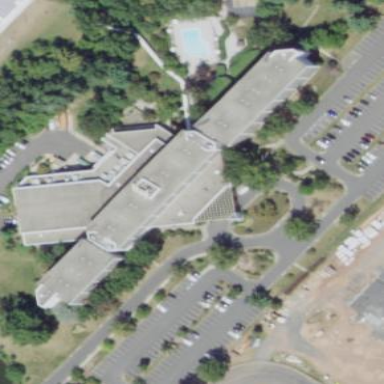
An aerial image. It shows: Hotel building.